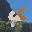
Label: 4